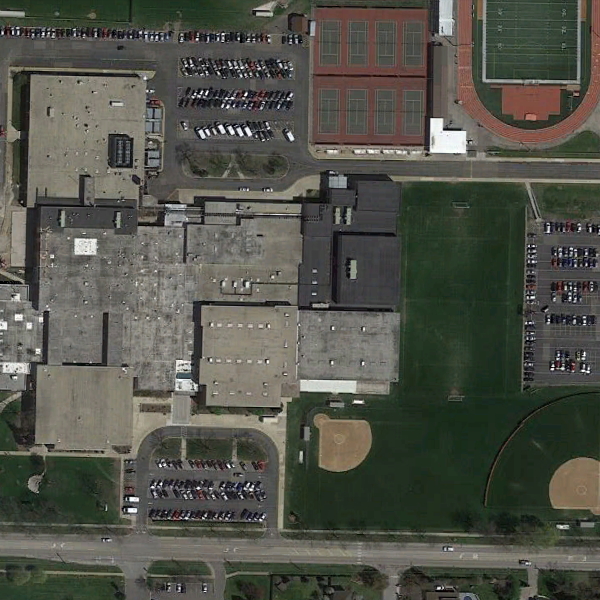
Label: School